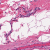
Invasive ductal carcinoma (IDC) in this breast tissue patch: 0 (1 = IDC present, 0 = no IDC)